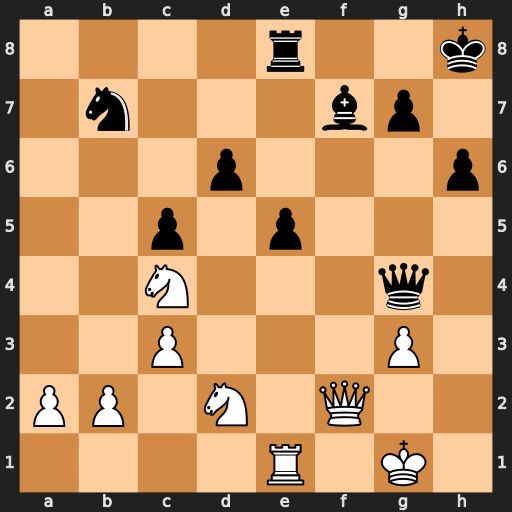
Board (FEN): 4r2k/1n3bp1/3p3p/2p1p3/2N3q1/2P3P1/PP1N1Q2/4R1K1
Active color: w
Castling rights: -
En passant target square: -
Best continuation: Qxf7 Qxg3+ Kf1